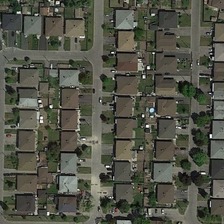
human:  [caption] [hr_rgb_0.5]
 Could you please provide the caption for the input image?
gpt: many gray black buildings and green trees are in a dense residential area .

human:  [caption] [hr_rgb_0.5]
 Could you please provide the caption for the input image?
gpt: many gray black buildings and green trees are in a dense residential area .

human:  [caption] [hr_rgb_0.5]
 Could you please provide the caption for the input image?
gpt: many gray black buildings and green trees are in a dense residential area .

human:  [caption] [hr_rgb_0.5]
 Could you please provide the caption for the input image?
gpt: many gray black buildings and green trees are in a dense residential area .

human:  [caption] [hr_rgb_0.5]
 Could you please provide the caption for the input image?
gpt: many gray black buildings and green trees are in a dense residential area .